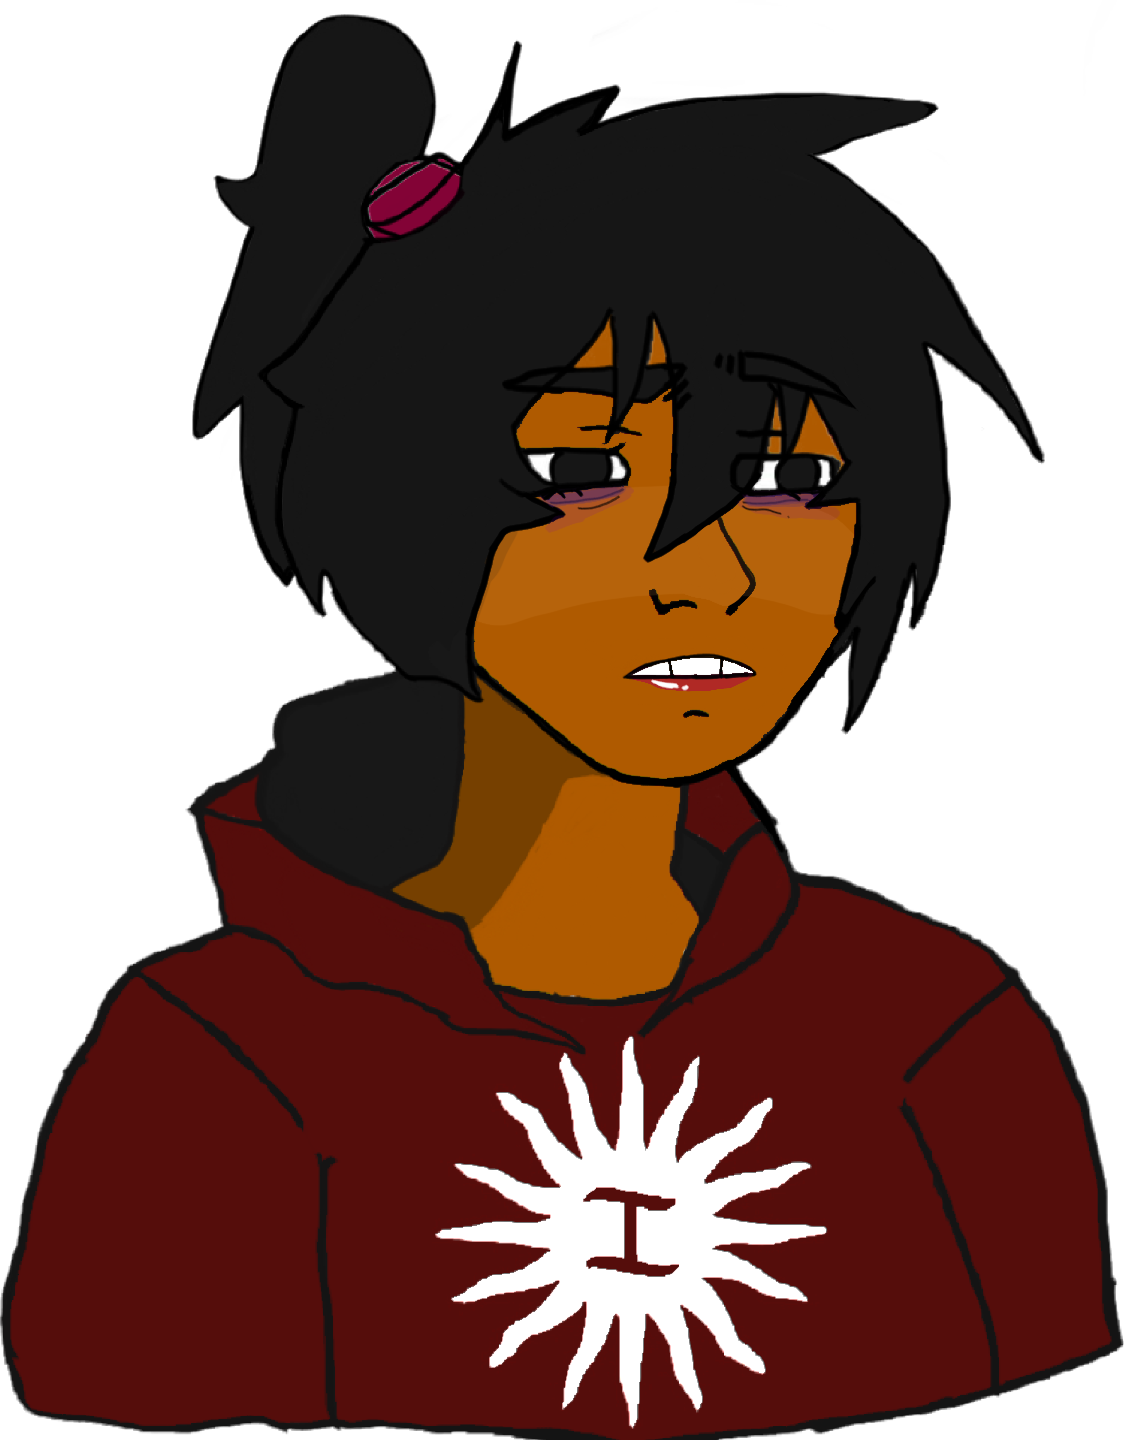
Label: 5_Twinkjak